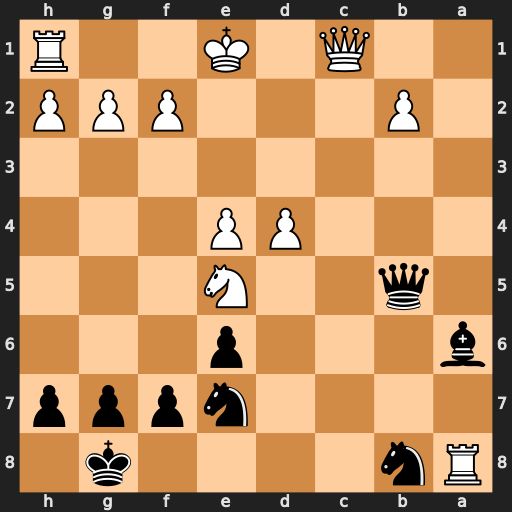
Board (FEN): Rn4k1/4nppp/b3p3/1q2N3/3PP3/8/1P3PPP/2Q1K2R
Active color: b
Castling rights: K
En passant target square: -
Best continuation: Qe2#